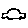
Label: car